Question: 1. I am trying to scrape historic exchange rates from a XML on FloatRates into cells in an excel table. It's currently returning #VALUE!.
2. I don't know how to reference the XML structure correctly. A difficulty faced is I want to retrieve the exchange rate in < td align="right" > (e.g. 0.83) by matching the currency name in < td > (e.g. Euro). See XML structure below. I've googled but to no avail but something like identifying column 3?
Any help appreciated - Thanks!
<URL>
Formula in the cell (table)
'''
=GetHistoricFX([@[PURCHASE FX]],[@[SALE FX]],[@ETA])
'''
XML Structure

VBA
'''
Function GetHistoricFX(fromCurr As String, toCurr As String, AsofDate As Date) As String
Dim xmlHttp As Object
Dim sUrl As String
Dim xmldoc As Object
Dim TDelements As Object
Dim TDelement As Object
' Create an XMLHTTP object
Set xmlHttp = CreateObject("MSXML2.XMLHTTP")
' get the URL to open
sUrl = "http://www.floatrates.com/historical-exchange-rates.html?" _
& "currency_date=" & AsofDate _
& "&base_currency_code=" & fromCurr _
& "&format_type=xml"
' open connection and get data
xmlHttp.Open "GET", sUrl, False
xmlHttp.send
Set xmldoc = CreateObject("xmlfile")
With xmldoc
If xmlHttp.readyState = 4 And xmlHttp.Status = 200 Then 'readystate checks loading, status checks the validity of URL
'assign the returned text to a HTML document
.body.innerText = xmlHttp.responseText
Set TDelements = .getElementsByClassName("row")
'Loop within Table elements
For Each TDelement In TDelements
If RateFound = True Then
GetHistoricFX = TDelement.innerText
Exit For
End If
If TDelement.innerText = toCurr Then RateFound = True
Next
End If
End With
Set xmlHttp = Nothing
End Function
'''
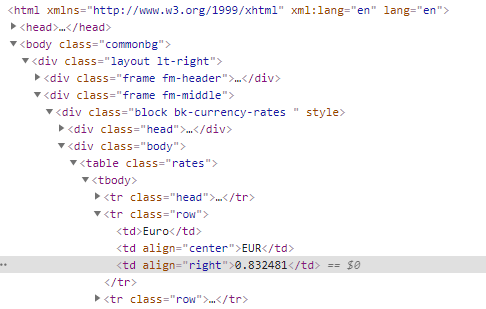
Answer: Ok, I have invested the time now. It wasn't that much more.
I have tested it with '=GetHistoricFX("USD";"EUR";"2021-02-04")'
'''
Public Function GetHistoricFX(fromCurr As String, toCurr As String, AsofDate As Date) As String
Dim xmlHttp As Object
Dim sUrl As String
Dim doc As Object
Dim TDelements As Object
Dim TDelement As Long
Dim result As String
'Create an XMLHTTP object
Set xmlHttp = CreateObject("MSXML2.XMLHTTP")
Set doc = CreateObject("htmlFile")
'get the URL to open
sUrl = "http://www.floatrates.com/historical-exchange-rates.html?" _
& "currency_date=" & AsofDate _
& "&base_currency_code=" & fromCurr _
& "&format_type=html"
'open connection and get data
xmlHttp.Open "GET", sUrl, False
xmlHttp.send
With doc
If xmlHttp.Status = 200 Then
'assign the returned text to a HTML document
.body.innerHTML = xmlHttp.responseText
Set TDelements = .getElementsByTagName("td")
'Loop within Table elements
For TDelement = 0 To TDelements.Length - 1
If UCase(TDelements(TDelement).innerText) = UCase(toCurr) Then
result = TDelements(TDelement + 1).innerText
Exit For
End If
Next
End If
End With
If Len(result) = 0 Then
result = "#NL" 'like #NA is 'Not Available', #NL is 'Not Loaded'
End If
GetHistoricFX = result
End Function
'''